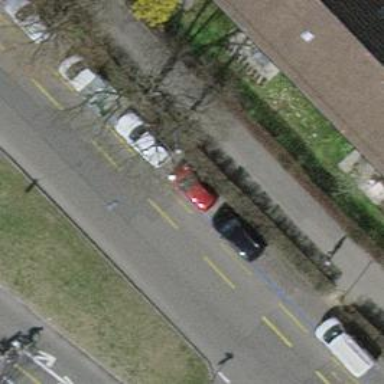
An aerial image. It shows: Parking lane designated for parking.